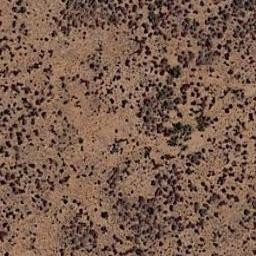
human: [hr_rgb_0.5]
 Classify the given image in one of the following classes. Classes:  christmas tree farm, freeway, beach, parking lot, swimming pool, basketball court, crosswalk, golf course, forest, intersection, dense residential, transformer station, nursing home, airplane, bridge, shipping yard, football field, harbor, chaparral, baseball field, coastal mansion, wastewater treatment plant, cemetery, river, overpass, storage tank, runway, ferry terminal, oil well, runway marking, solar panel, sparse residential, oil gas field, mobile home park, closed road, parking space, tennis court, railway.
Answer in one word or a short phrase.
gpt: chaparral